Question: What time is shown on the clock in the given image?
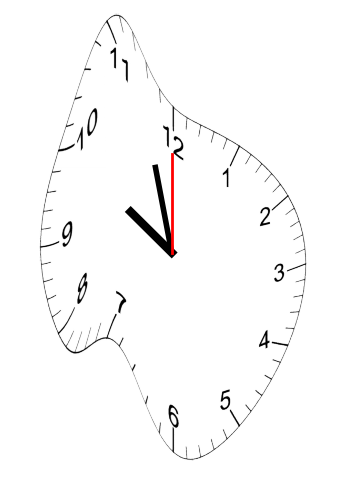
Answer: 09:57:00